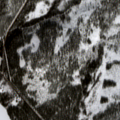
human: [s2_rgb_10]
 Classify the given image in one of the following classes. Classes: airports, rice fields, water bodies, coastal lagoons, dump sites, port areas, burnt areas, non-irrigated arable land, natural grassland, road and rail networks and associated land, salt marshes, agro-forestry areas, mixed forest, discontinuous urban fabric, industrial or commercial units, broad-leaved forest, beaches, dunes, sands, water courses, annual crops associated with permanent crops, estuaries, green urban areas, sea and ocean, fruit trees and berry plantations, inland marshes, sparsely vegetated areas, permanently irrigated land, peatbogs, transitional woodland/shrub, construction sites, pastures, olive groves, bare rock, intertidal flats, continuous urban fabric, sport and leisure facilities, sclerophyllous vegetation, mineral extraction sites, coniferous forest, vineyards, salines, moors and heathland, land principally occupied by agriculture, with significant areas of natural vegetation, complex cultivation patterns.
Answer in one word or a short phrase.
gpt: coniferous forest, mixed forest, transitional woodland/shrub, water bodies